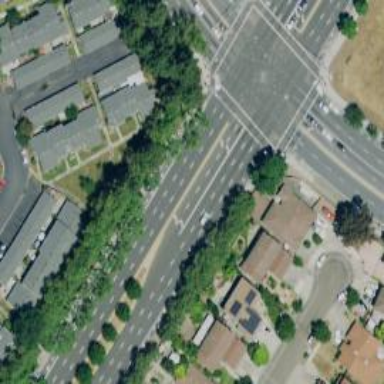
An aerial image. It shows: Solid stop line on the road.